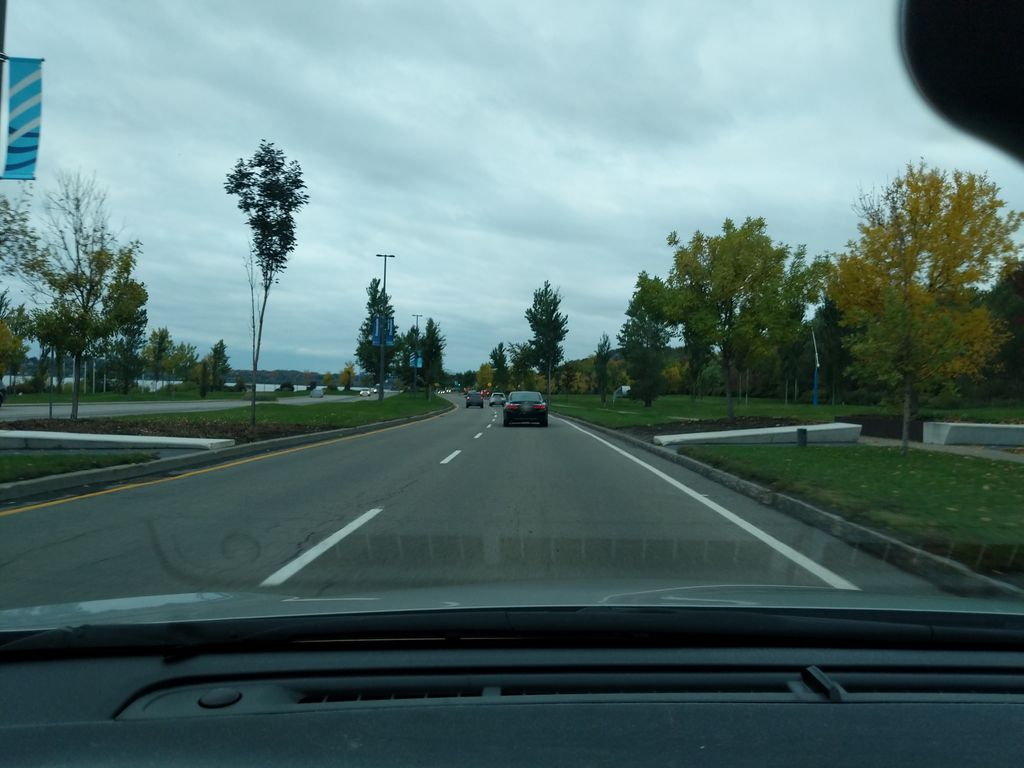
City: quebec_city